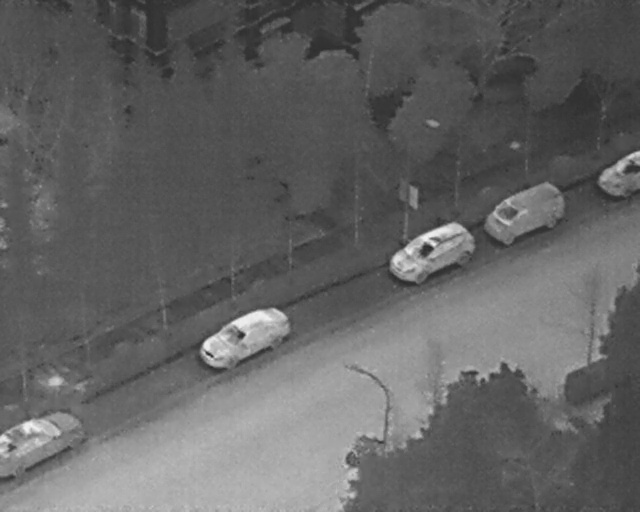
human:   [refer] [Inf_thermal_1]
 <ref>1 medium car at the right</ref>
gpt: <box>[[92, 29, 100, 38, 2]]</box>

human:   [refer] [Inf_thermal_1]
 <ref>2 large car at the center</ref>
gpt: <box>[[34, 56, 41, 75, 152], [64, 40, 70, 57, 149]]</box>

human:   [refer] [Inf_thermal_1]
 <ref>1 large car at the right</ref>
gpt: <box>[[78, 33, 85, 49, 152]]</box>